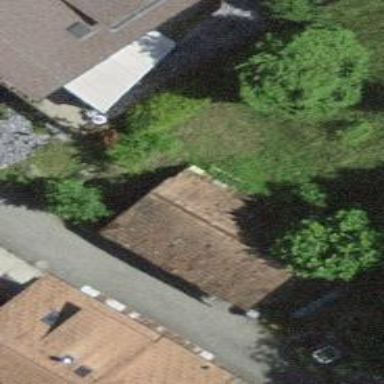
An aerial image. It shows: Garage.